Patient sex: F
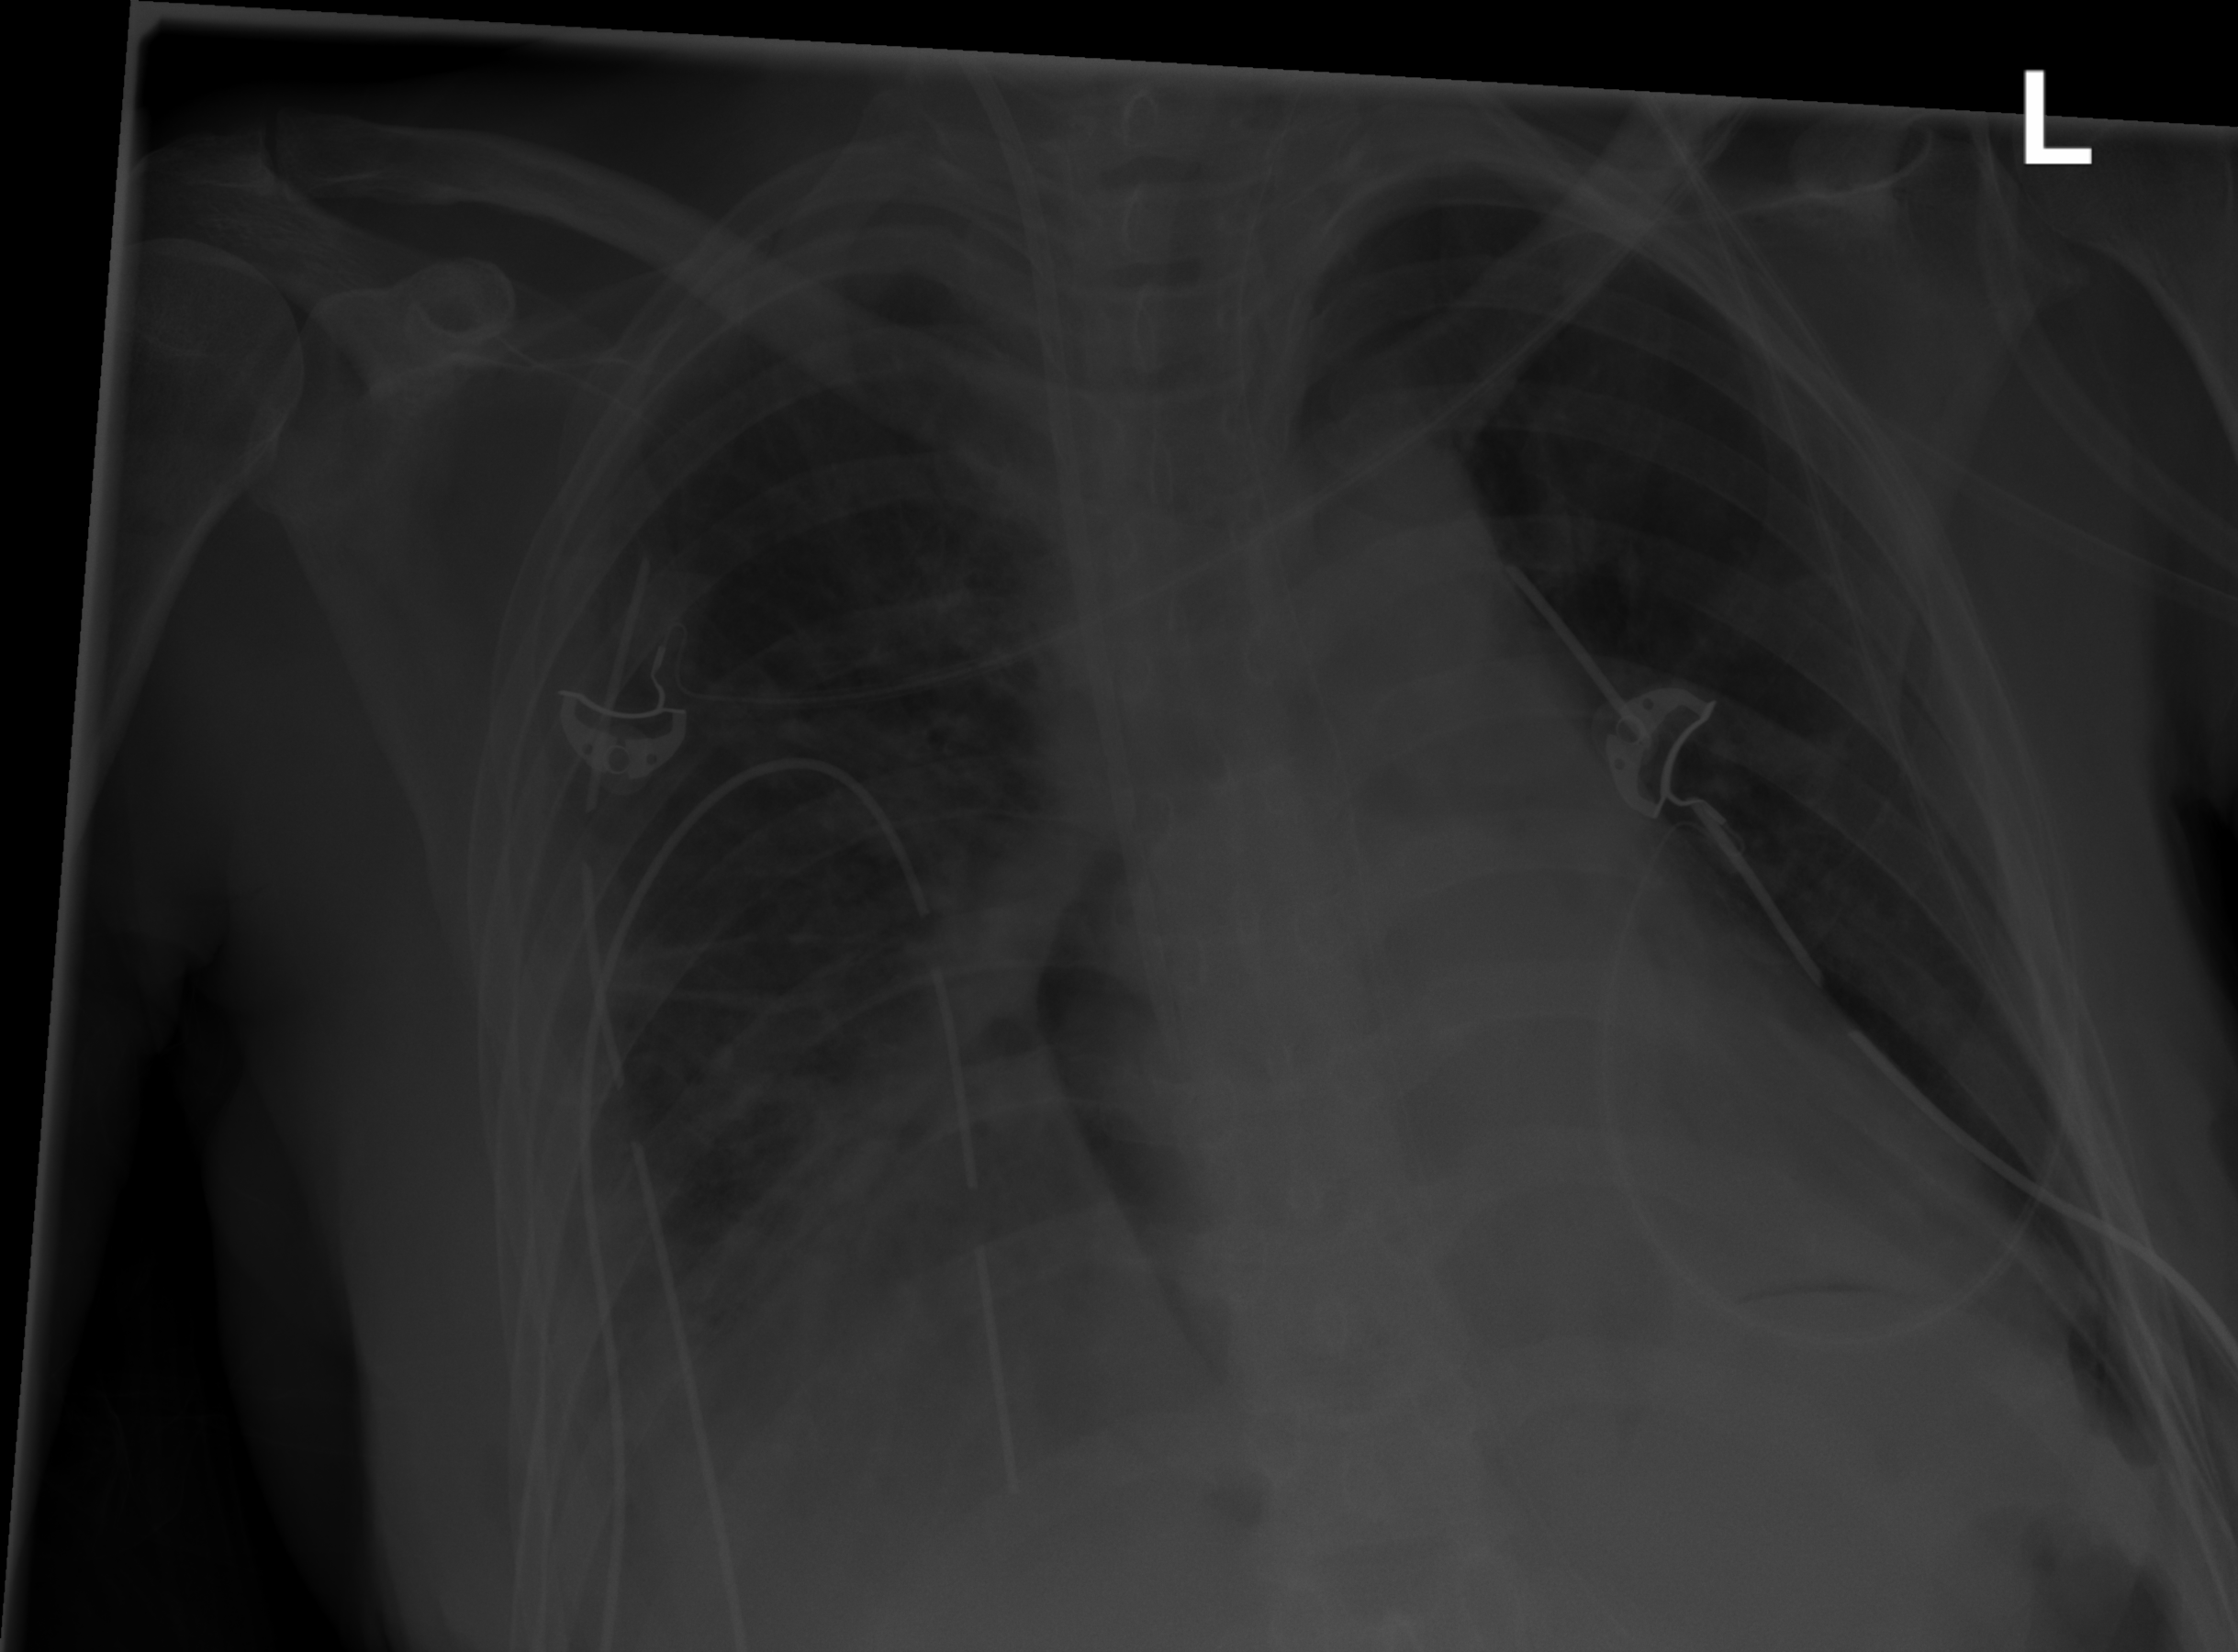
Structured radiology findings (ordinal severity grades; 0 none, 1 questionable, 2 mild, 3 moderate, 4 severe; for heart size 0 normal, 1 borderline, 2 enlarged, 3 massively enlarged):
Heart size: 0
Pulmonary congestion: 0
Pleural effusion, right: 2
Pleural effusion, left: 0
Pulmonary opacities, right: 2
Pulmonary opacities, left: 0
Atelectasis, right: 3
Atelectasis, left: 0